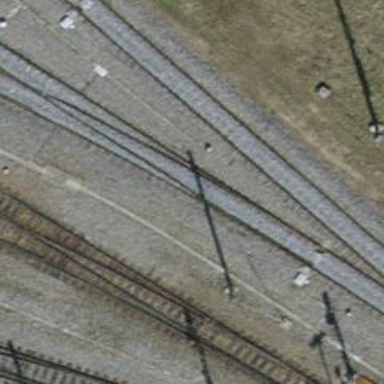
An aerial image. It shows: Railway yard with one track. The railway is electrified with contact line.